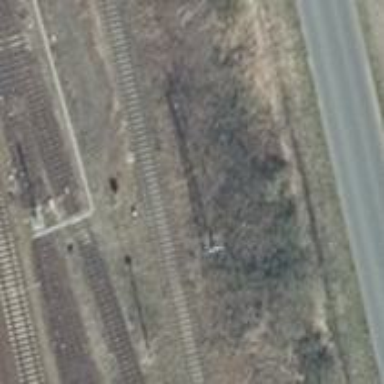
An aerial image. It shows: Solitary milestone along the railway.